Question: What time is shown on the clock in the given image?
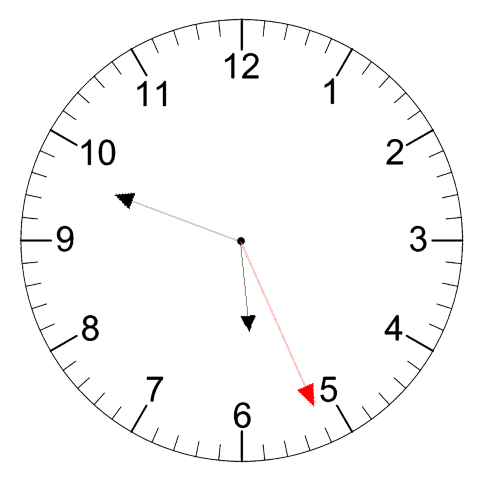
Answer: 05:48:26